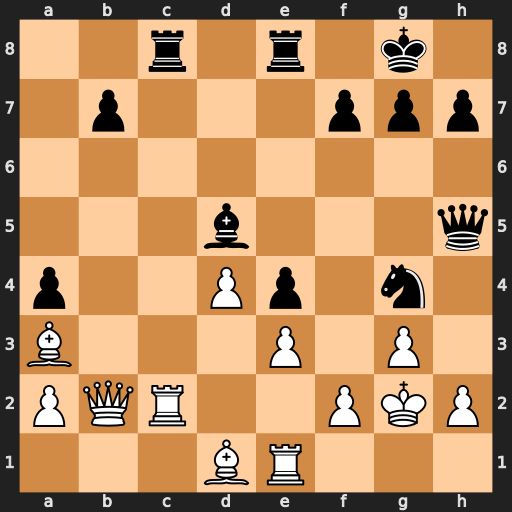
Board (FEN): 2r1r1k1/1p3ppp/8/3b3q/p2Pp1n1/B3P1P1/PQR2PKP/3BR3
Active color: w
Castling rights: -
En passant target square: -
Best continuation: h3 Nxe3+ fxe3